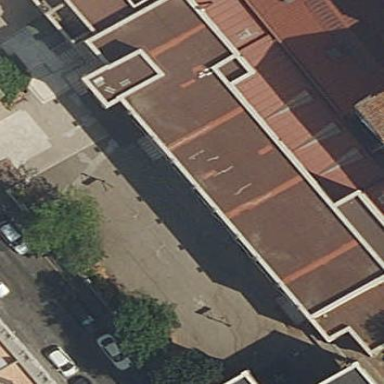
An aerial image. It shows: School.